Brain MRI, t1w sequence, axial 2D slice.
Patient: age 53, sex F, weight 90 kg, height 1.9 m
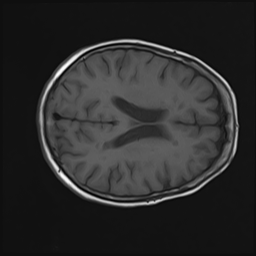